Point out the variations between the two images.
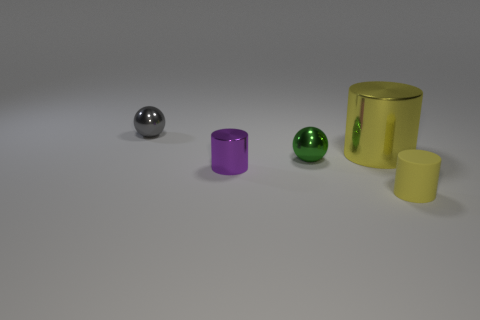
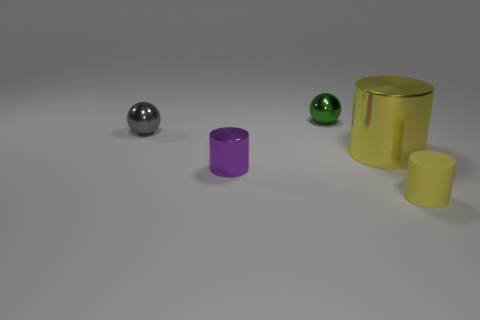
the tiny green object moved
the tiny green object moved
the small green metal ball in front of the large yellow object changed its location
the tiny green metallic ball that is in front of the small gray shiny thing is in a different location
the small green metallic sphere in front of the large metallic cylinder is in a different location